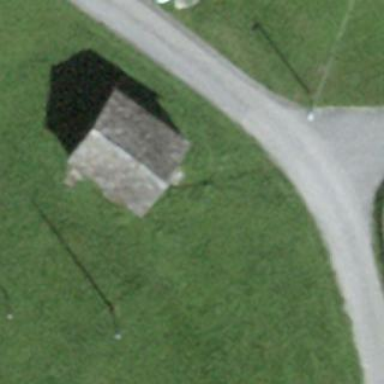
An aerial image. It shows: Hut.